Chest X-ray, PA view. Patient: 68 years old, sex F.
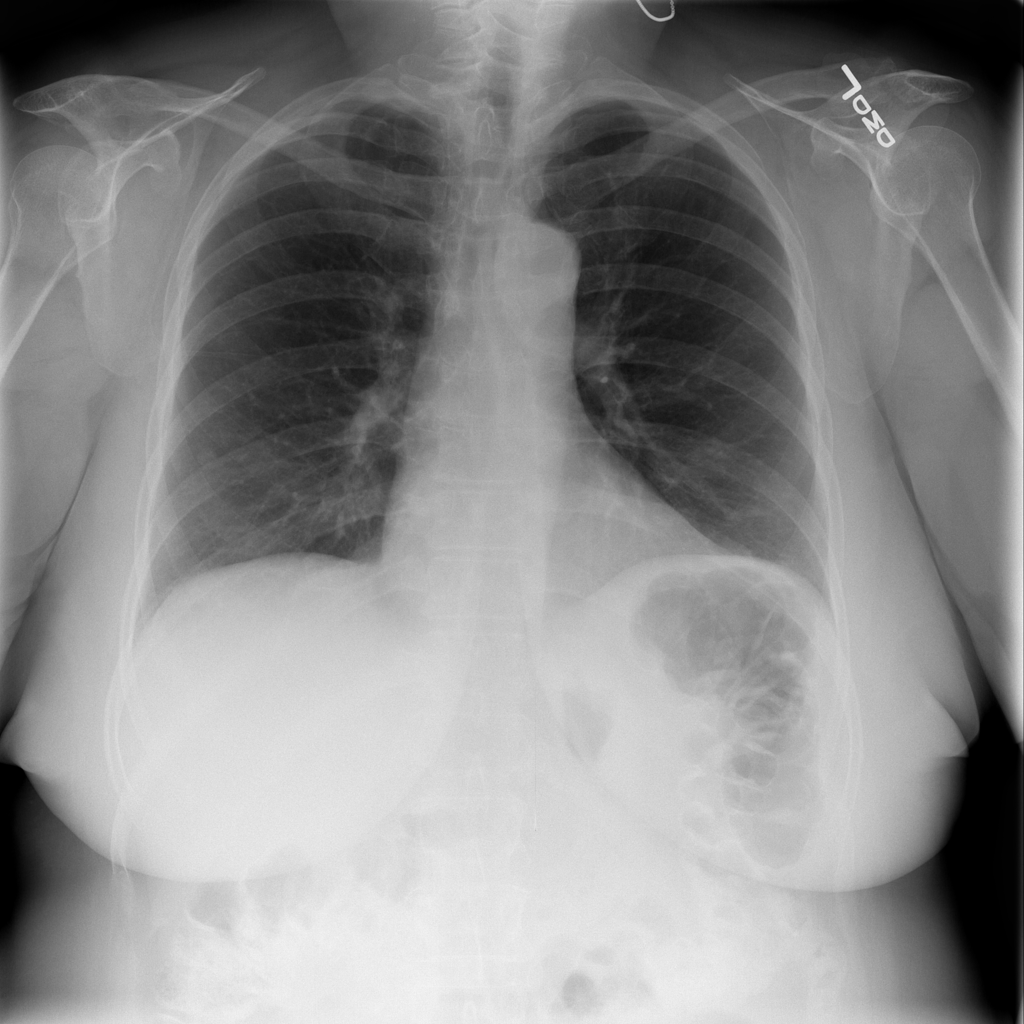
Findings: No Finding